Question: ## Code
Here is the HTML code:
'''
<li>
<a href="./hacks/hacks.html" title="Break the rules with techniques, not malicious invasion into computer and destroy the computer network.">
<strong>HACKS</strong>
</a> -
<em>Break the rules with techniques, not malicious invasion into computer and destroy the computer network.</em>
</li>
'''
## Problem
The problem is when I put mouse focus on the link, the () won't show up. when I delete the '<strong></strong>' between , it works. ()
## Screenshots
- '<strong></strong>'
After I change the browser to , the worked.
Guys, any explanation?
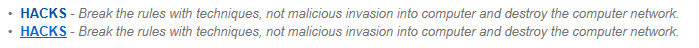
Answer: How's about moving the strong outside the anchor:
'''
<li>
<strong><a href="./hacks/hacks.html" title="Break the rules with techniques, not malicious invasion into computer and destroy the computer network.">
HACKS
</a></strong> -
<em>Break the rules with techniques, not malicious invasion into computer and destroy the computer network.</em>
</li>
'''
Tested on IE7